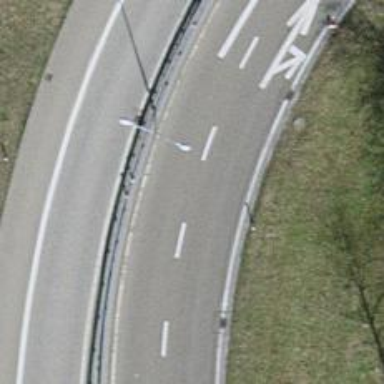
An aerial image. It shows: Asphalt motorway link.